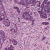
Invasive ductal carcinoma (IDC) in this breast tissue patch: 1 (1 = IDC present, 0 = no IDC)